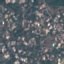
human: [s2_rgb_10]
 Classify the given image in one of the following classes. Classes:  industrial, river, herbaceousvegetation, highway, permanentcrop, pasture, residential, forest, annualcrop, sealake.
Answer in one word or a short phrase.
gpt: Residential